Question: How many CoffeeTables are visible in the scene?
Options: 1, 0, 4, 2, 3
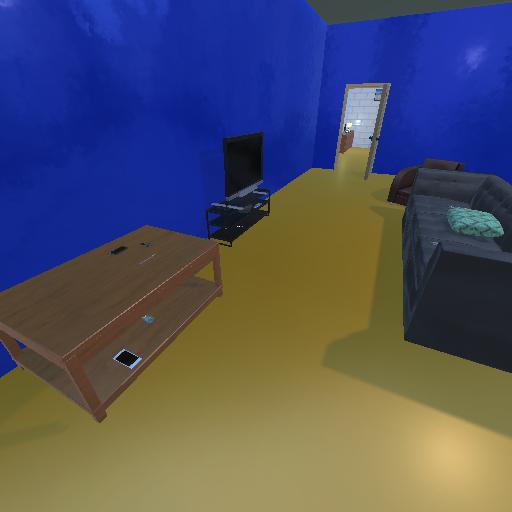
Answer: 1